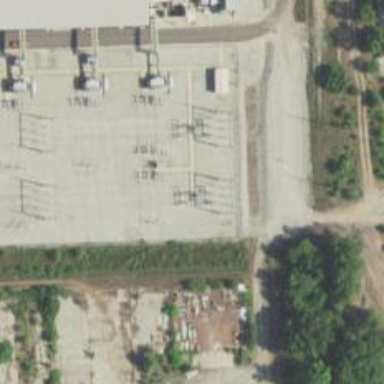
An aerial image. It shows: Switch for power supply.